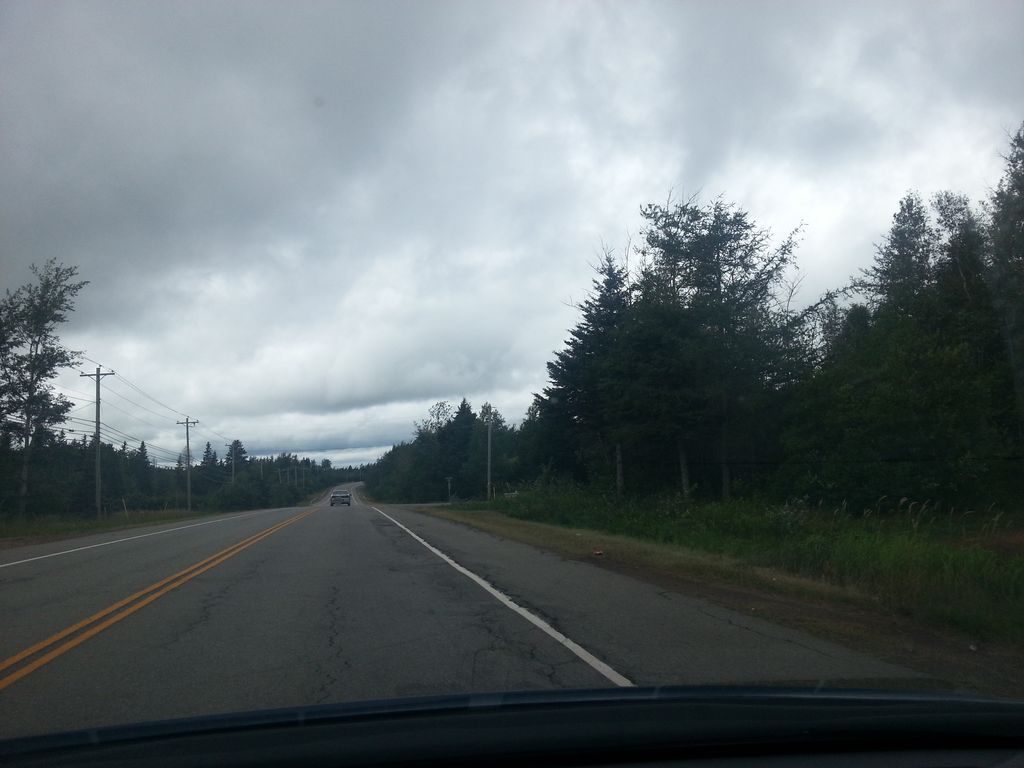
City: charlottetown